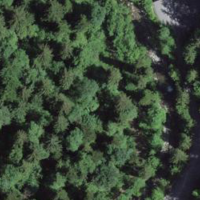
EUNIS habitat code: 41
Species observed at this site:
Silene dioica